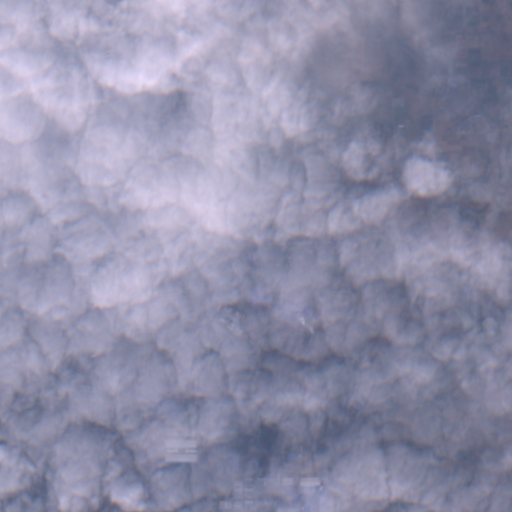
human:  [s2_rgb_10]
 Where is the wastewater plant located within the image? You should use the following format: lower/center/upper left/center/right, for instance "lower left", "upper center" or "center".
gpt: The wastewater plant is located in the center right of the image.
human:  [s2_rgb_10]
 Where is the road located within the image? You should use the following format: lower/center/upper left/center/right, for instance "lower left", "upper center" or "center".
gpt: There is no road in the image.